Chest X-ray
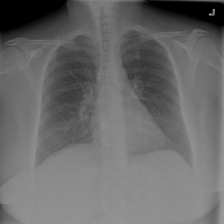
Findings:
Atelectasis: negative
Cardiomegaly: negative
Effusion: negative
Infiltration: negative
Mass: negative
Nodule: negative
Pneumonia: negative
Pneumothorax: negative
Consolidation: negative
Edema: negative
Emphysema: negative
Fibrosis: negative
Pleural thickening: negative
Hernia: negative